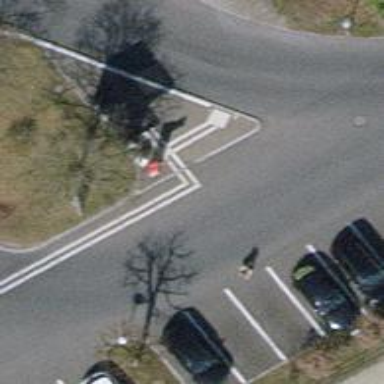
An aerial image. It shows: Bus stop with sheltered platform for public transport.